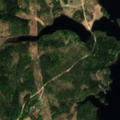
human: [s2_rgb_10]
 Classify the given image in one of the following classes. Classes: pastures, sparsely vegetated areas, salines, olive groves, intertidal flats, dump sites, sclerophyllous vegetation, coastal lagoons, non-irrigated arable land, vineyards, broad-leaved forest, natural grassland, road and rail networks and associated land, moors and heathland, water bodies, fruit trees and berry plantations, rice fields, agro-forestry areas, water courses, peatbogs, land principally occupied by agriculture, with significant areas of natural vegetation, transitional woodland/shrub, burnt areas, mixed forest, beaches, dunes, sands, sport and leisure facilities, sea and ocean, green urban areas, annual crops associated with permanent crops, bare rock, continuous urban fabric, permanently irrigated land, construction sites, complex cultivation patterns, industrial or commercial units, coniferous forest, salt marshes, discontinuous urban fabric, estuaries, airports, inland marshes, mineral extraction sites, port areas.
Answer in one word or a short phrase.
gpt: coniferous forest, mixed forest, transitional woodland/shrub, water bodies